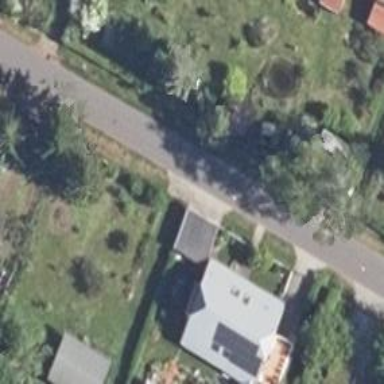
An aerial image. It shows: Residential road with asphalt surface.